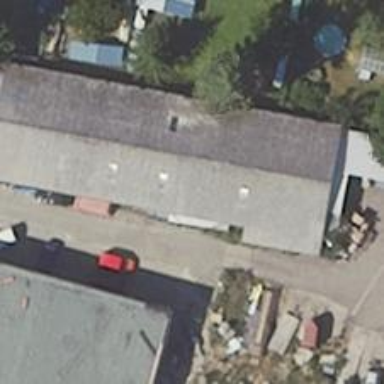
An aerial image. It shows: Shed building.